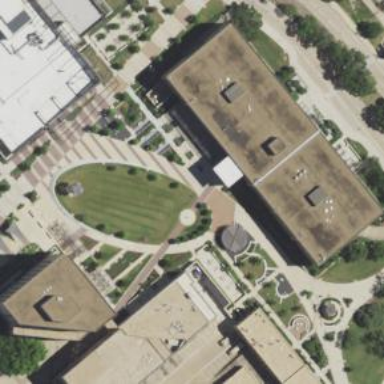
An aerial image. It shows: University building.